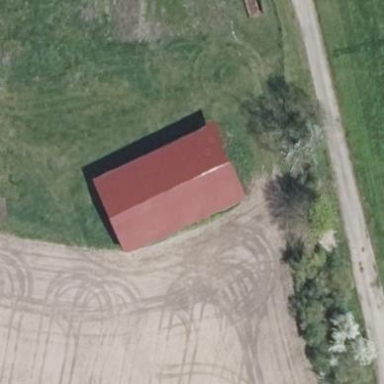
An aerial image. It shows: Red farm auxiliary building with gabled roof oriented along its length.